Question: I need to compile Java Hadoop programs.
I have compiled and got .class files for mapper and reducer.
But when I compile mainjava file, i keep getting this error.

that is it can't point mapper and reducer class files.
How can I resolve this issue?
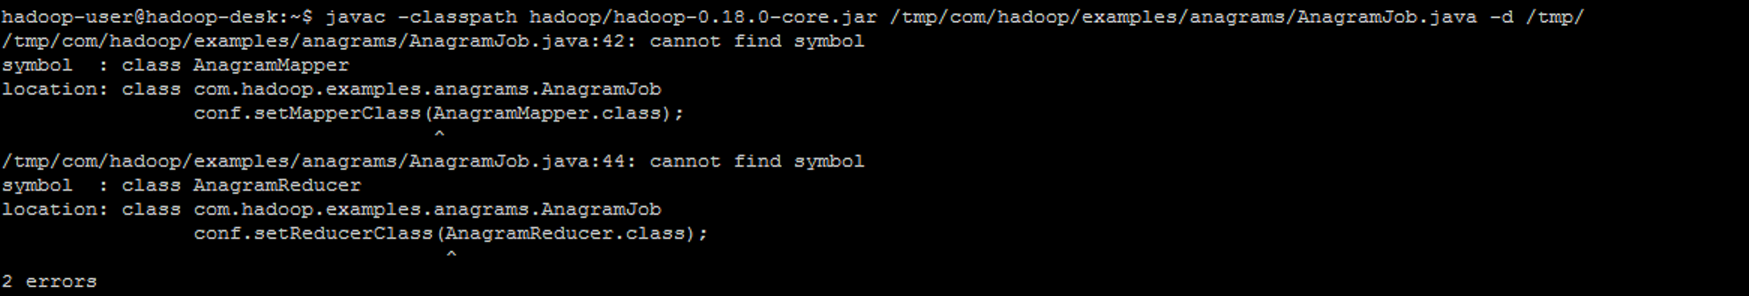
Answer: You have to give all of your source files to javac
Example:
'''
javac -classpath /usr/local/hadoop/hadoop-core-1.0.4.jar -sourcepath src/ -d build/ MyMain.java MyMapper.java MyReducer.java
'''